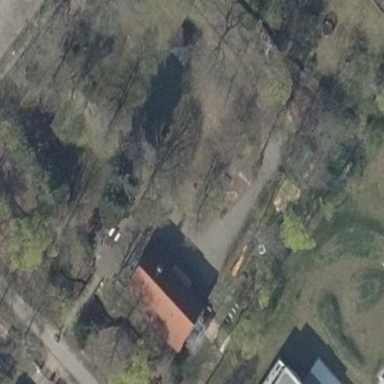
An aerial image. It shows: Beautiful garden next to arts centre within community centre.